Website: lowes
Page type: billing-address
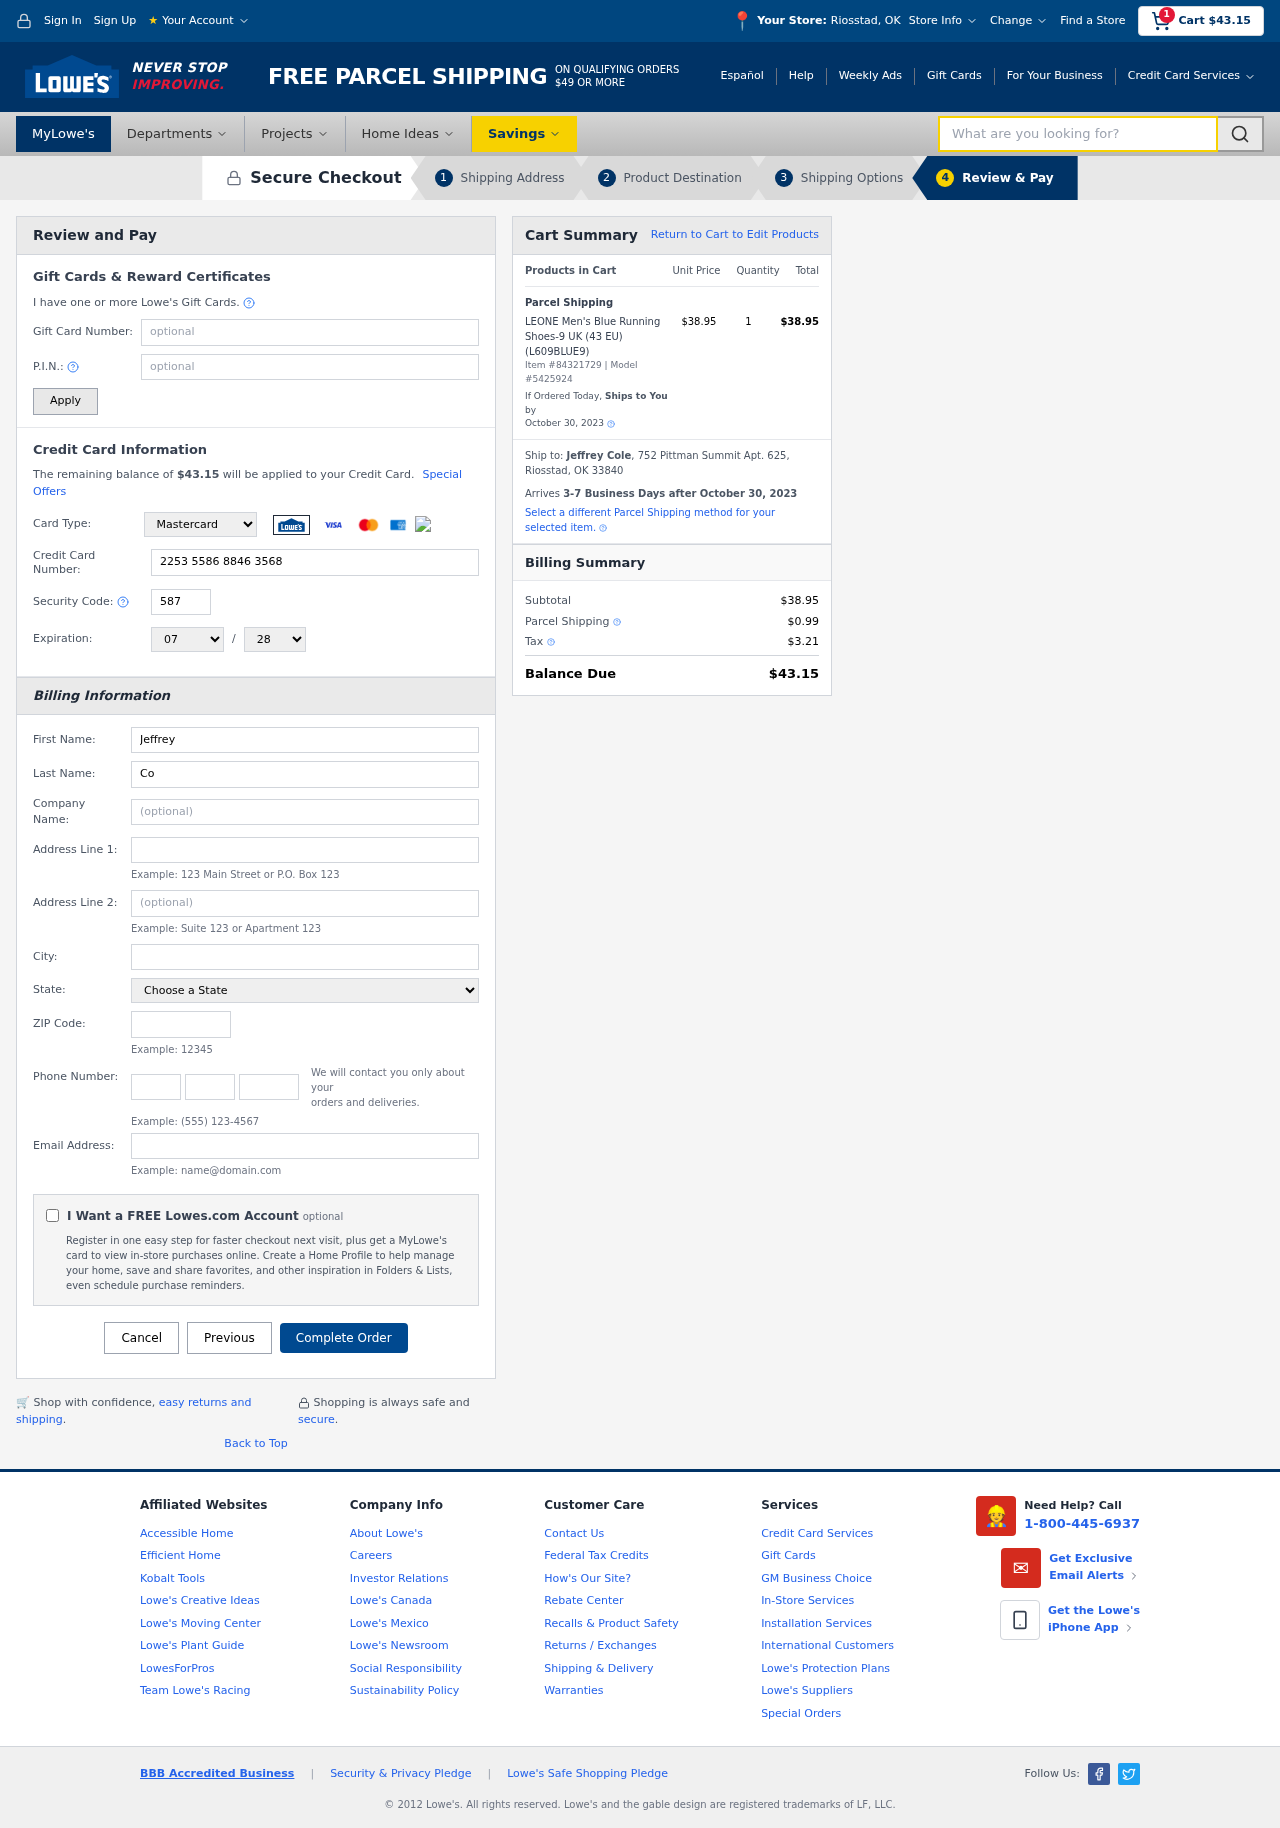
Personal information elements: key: PII_CARD_CVV
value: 587
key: PII_CARD_EXPIRY_MONTH
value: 07
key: PII_CARD_EXPIRY_YEAR
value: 28
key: PII_CARD_NUMBER
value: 2253 5586 8846 3568
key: PII_CARD_TYPE
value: Mastercard
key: PII_CITY
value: Riosstad
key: PII_CITY_STATE
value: Riosstad, OK
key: PII_COMPANY
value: Wong-Aguilar
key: PII_EMAIL
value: jeffrey.cole@hotmail.com
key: PII_FIRSTNAME
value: Jeffrey
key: PII_FULLNAME
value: Jeffrey Cole
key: PII_LASTNAME
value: Cole
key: PII_PHONE_AREA
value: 339
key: PII_PHONE_PREFIX
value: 925
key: PII_PHONE_SUFFIX
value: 8556
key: PII_POSTCODE
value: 33840
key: PII_STATE
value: Oklahoma
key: PII_STREET
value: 752 Pittman Summit Apt. 625
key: PII_STREET2
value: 5227 Mark Villages Suite 137
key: PII_CITY_STATE_ZIP
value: Riosstad, OK 33840
Product elements: key: PRODUCT1_NAME
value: LEONE Men's Blue Running Shoes-9 UK (43 EU) (L609BLUE9)
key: PRODUCT1_PRICE
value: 38.95
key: PRODUCT1_QUANTITY
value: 1
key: PRODUCT_ITEM_NUMBER
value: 84321729
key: PRODUCT_MODEL_NUMBER
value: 5425924
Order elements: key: ORDER_SUBTOTAL
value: $43.15
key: ORDER_TOTAL
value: $43.15
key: ORDER_SHIPPING_DATE
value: October 30, 2023
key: ORDER_SUBTOTAL
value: $38.95
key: ORDER_DELIVERY_DATE
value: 3-7 Business Days after October 30, 2023
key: ORDER_SHIPPING_DATE2
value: October 30, 2023
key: ORDER_SUBTOTAL2
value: $38.95
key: ORDER_SHIPPING_COST
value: $0.99
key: ORDER_TAX
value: $3.21
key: ORDER_TOTAL2
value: $43.15
Search elements: key: HEADER_SEARCH
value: What are you looking for?